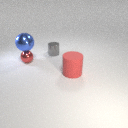
small gray metal cylinder to the right of small red metal sphere